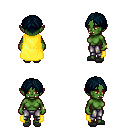
a pixel art fantasy rpg character, female body template, orc, green skin, yellow cape, metal pants, raven parted hairstyle, bracelets, gray slippers, four views (front, back, left, right), 2x2 character sprite sheet, small pixel art, hard edges, no anti-aliasing